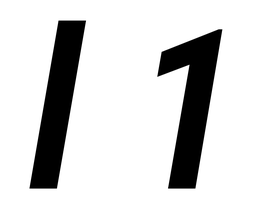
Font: Roboto-Italic_Condensed_SemiBold_Italic